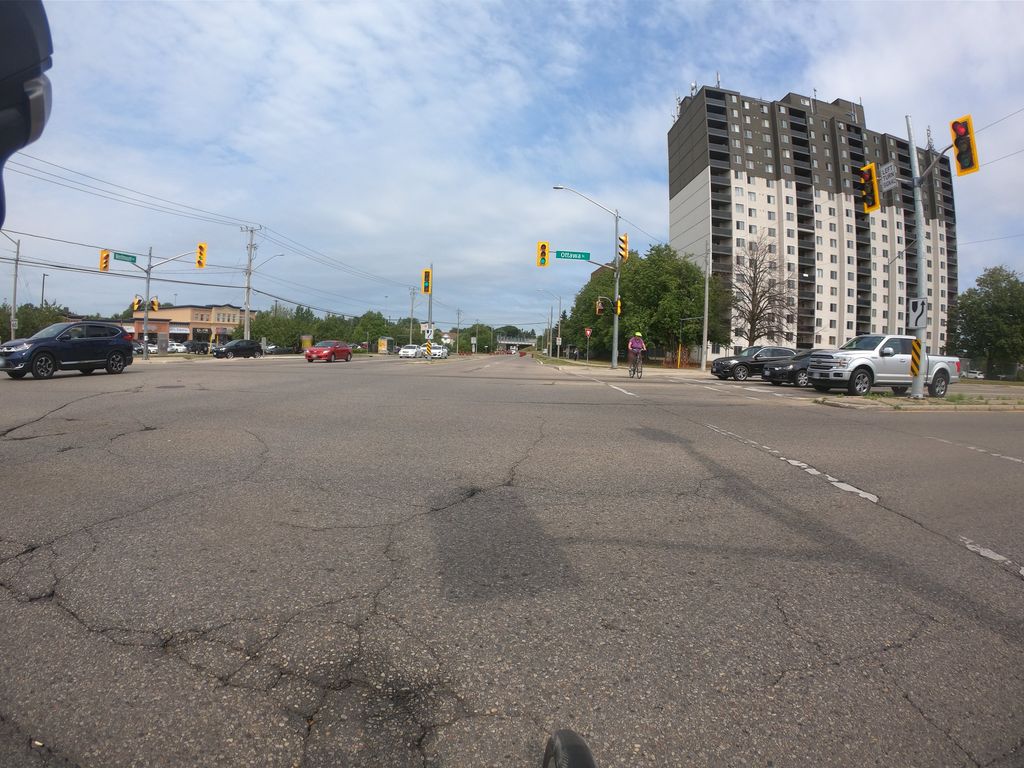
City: kitchener-waterloo